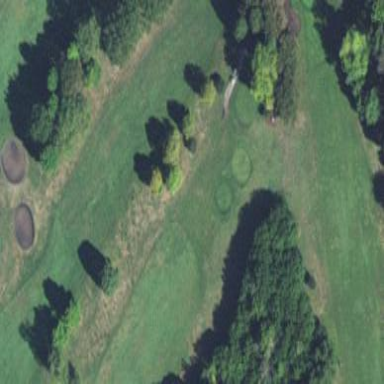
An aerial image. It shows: Golf fairway with grass surface.